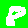
Digit: 8